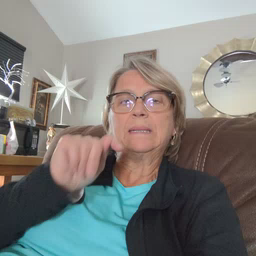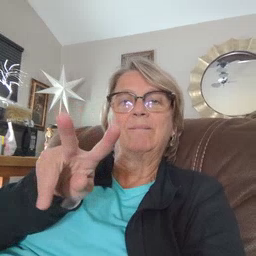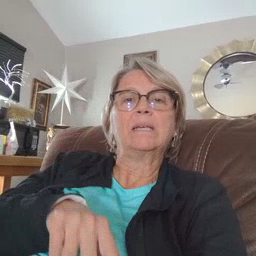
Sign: TV